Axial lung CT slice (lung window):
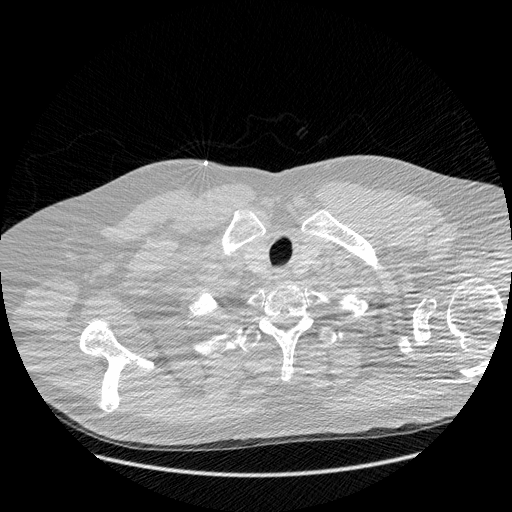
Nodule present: no